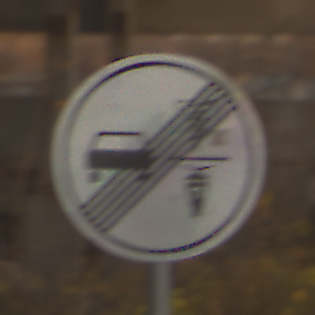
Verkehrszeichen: EndeVerbotUeberholenEinspurigeFahrzeuge
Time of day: SunriseSunset
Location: Roofed (Suburban)
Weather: Clear
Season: NotSpecified
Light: Natural